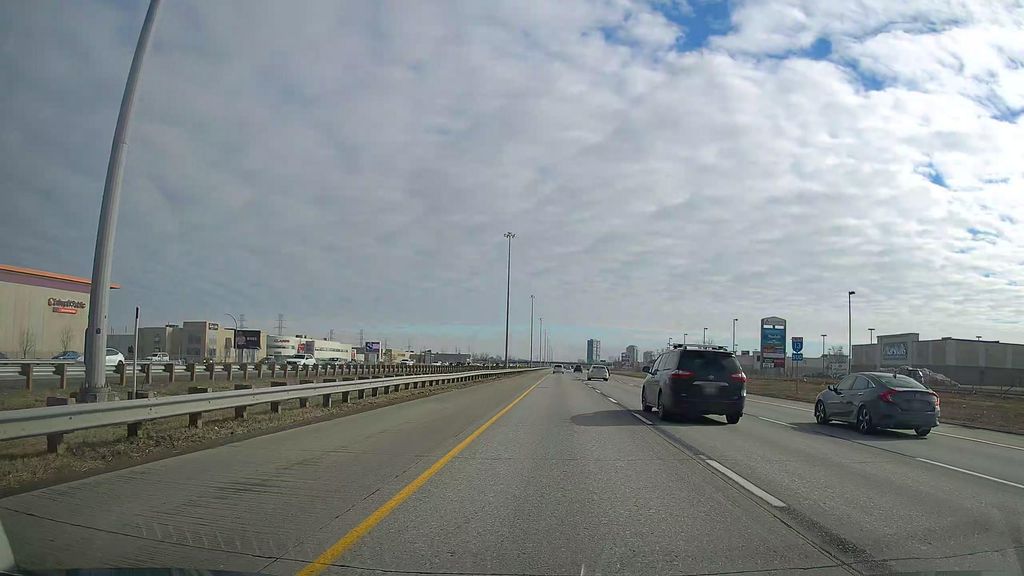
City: montreal